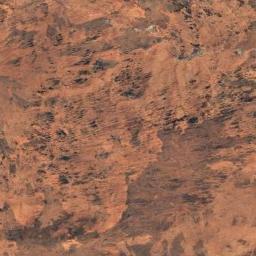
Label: desert